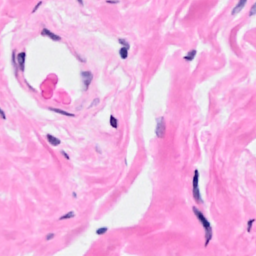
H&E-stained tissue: Breast